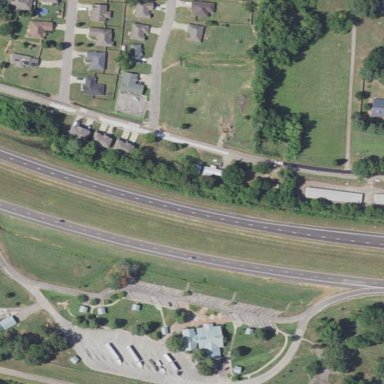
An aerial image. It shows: Rest area on the road.